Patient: sex F, age 80
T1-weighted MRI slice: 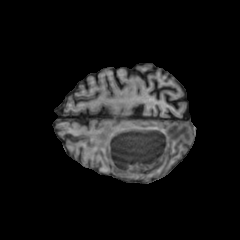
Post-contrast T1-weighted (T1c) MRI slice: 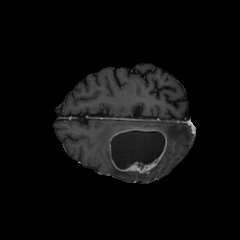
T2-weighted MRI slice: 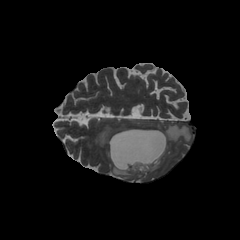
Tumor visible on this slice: yes
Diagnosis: Glioblastoma, IDH-wildtype
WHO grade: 4